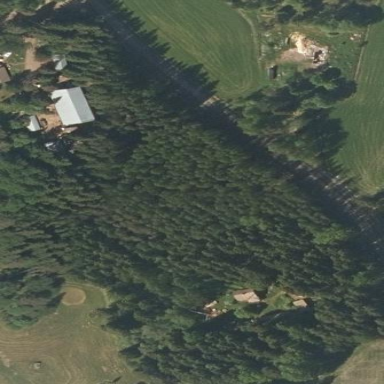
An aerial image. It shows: Evergreen woodland with needle-leaved trees.